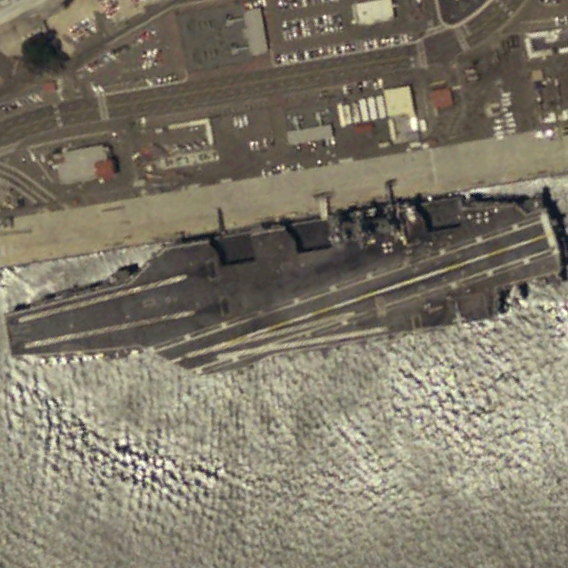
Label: aircraft_carrier